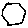
Label: hexagon